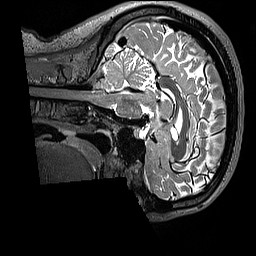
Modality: T2w
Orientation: sagittal
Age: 27
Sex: female
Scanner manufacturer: siemens
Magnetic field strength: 3 T
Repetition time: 3.2 s
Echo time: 0.408 s